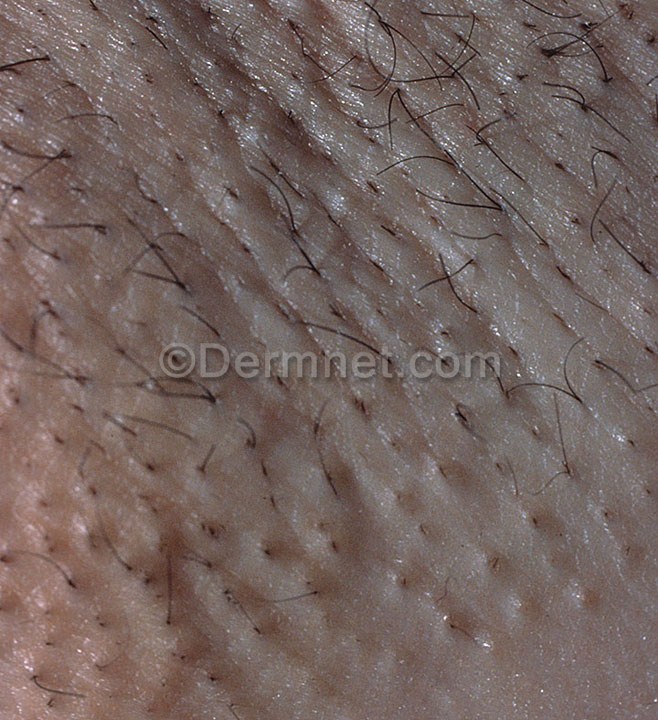
Disease: Acne and Rosacea Photos